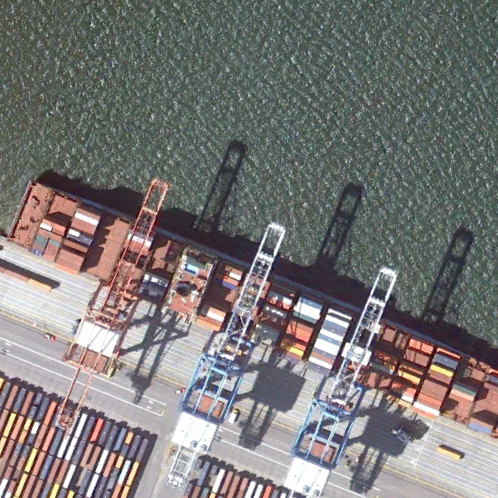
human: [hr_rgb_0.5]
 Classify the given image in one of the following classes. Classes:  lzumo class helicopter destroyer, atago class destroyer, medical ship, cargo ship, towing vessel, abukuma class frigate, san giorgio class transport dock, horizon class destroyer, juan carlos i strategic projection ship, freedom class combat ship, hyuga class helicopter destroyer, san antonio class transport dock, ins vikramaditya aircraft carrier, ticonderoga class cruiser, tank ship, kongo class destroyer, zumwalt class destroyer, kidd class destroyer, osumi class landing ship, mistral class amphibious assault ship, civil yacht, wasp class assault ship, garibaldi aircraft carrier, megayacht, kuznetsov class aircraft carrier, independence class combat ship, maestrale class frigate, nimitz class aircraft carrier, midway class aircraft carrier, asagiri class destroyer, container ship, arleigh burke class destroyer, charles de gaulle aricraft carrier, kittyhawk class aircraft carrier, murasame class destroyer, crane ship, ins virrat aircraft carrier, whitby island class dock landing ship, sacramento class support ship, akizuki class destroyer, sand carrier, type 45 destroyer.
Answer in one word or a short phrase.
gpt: Container ship